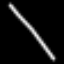
Label: line